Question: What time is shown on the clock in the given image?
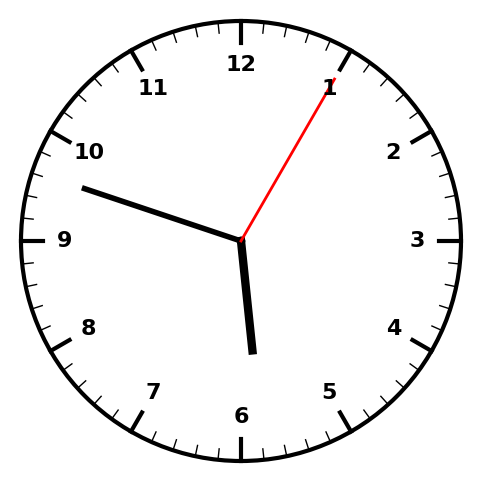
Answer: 05:48:05